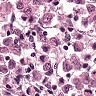
Metastatic tissue present: yes